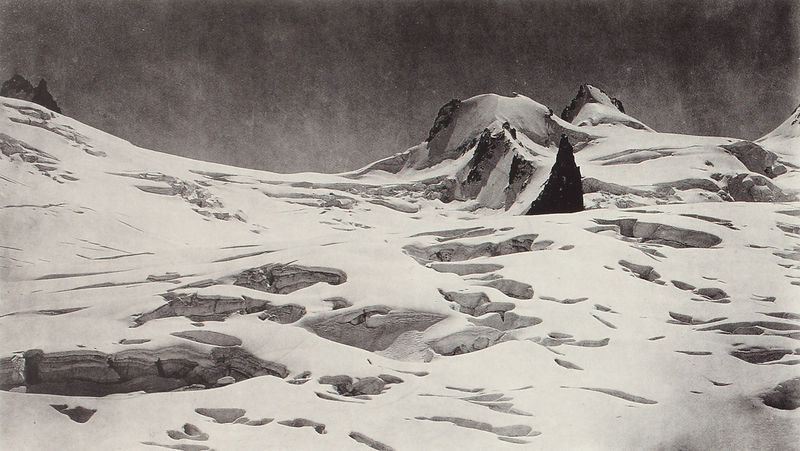
Titel: Col du geant
Künstler: Bisson Frérés
Schlagwörter: berg, felsen, gemälde, himmel, schatten, weiß, fluss, landschaft, grau, kreide, nacht, schwarz, eis, schnee, stein, öl, einsamkeit, hügel, kalt, düster, spuren, berge, fels, gebirge, gipfel, gletscher, hang, berglandschaft, schlucht, winter, abfahrt, klippe, foto, riff, alpen, kälte, schneefeld, abbruch, glacier, loch, schwarzweiß, ölmalerei, löcher, photo, frost, isoliert, tempera, abdruck, abbildung, kliff, gefroren, spalte, krater, oto, verwehungen, nordpol, arktis, südpol, firn, fins